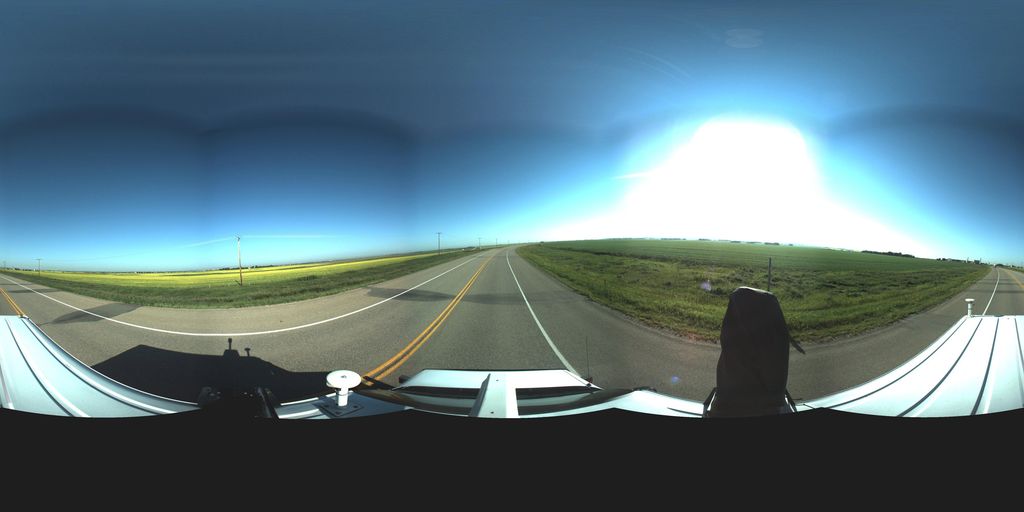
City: saskatoon